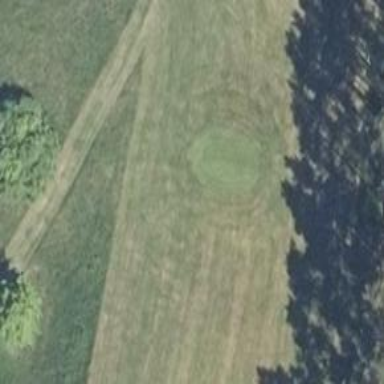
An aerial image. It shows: Golf tee.